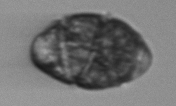
Label: Margalefidinium